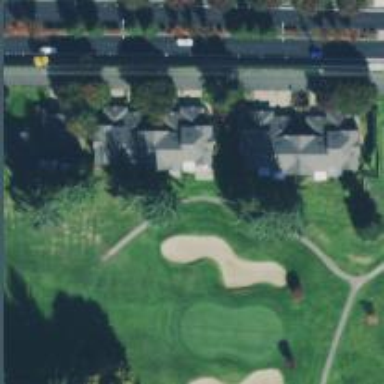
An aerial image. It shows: Path for both roads and golfers.